Interaction volume radius: 5 \u00c5
Interaction volume height: 25 \u00c5
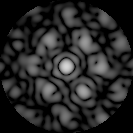
Disorder parameter: 0.4485